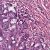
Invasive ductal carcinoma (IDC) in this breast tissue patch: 1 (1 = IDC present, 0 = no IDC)